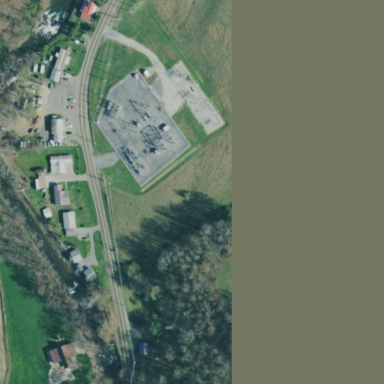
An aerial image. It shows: Distribution level power substation.